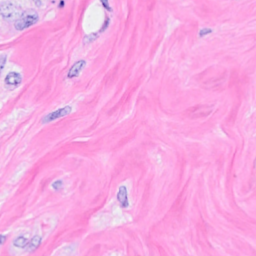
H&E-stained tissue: Breast